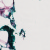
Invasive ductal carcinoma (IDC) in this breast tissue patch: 0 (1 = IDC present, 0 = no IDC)